Aerial crown-view tile of a tropical tree (Barro Colorado Island, Panama), acquired 20240716:
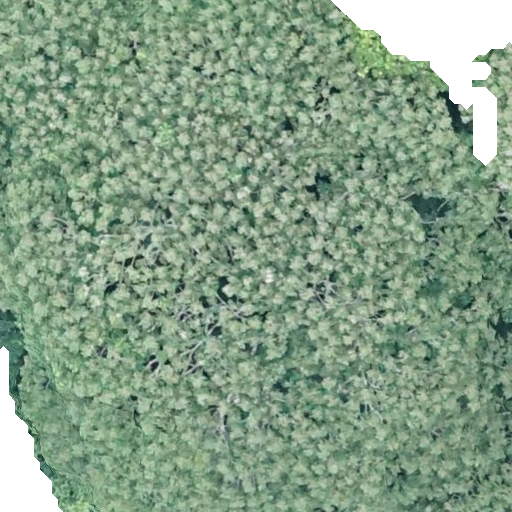
Species: Dipteryx oleifera
GBIF accepted scientific name: Dipteryx oleifera
Crown area: 643.011 m²